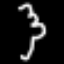
Label: squiggle